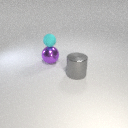
small cyan rubber sphere above large purple metal sphere